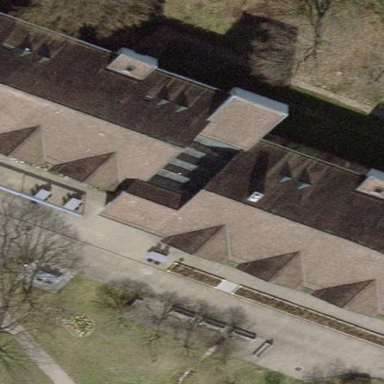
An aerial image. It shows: Building.